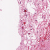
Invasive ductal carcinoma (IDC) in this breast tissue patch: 0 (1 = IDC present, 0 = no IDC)